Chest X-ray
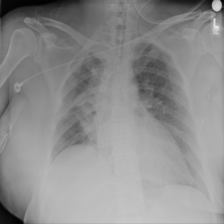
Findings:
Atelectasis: negative
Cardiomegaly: negative
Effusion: negative
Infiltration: negative
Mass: negative
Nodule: negative
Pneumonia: negative
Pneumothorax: negative
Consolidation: negative
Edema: negative
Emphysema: negative
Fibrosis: negative
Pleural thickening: negative
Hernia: negative